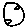
Label: moon